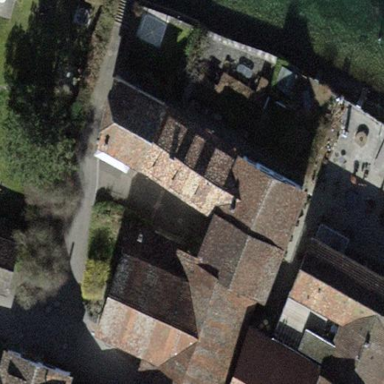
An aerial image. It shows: House with gabled roof oriented along the building.